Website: crate-barrel
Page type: review-order
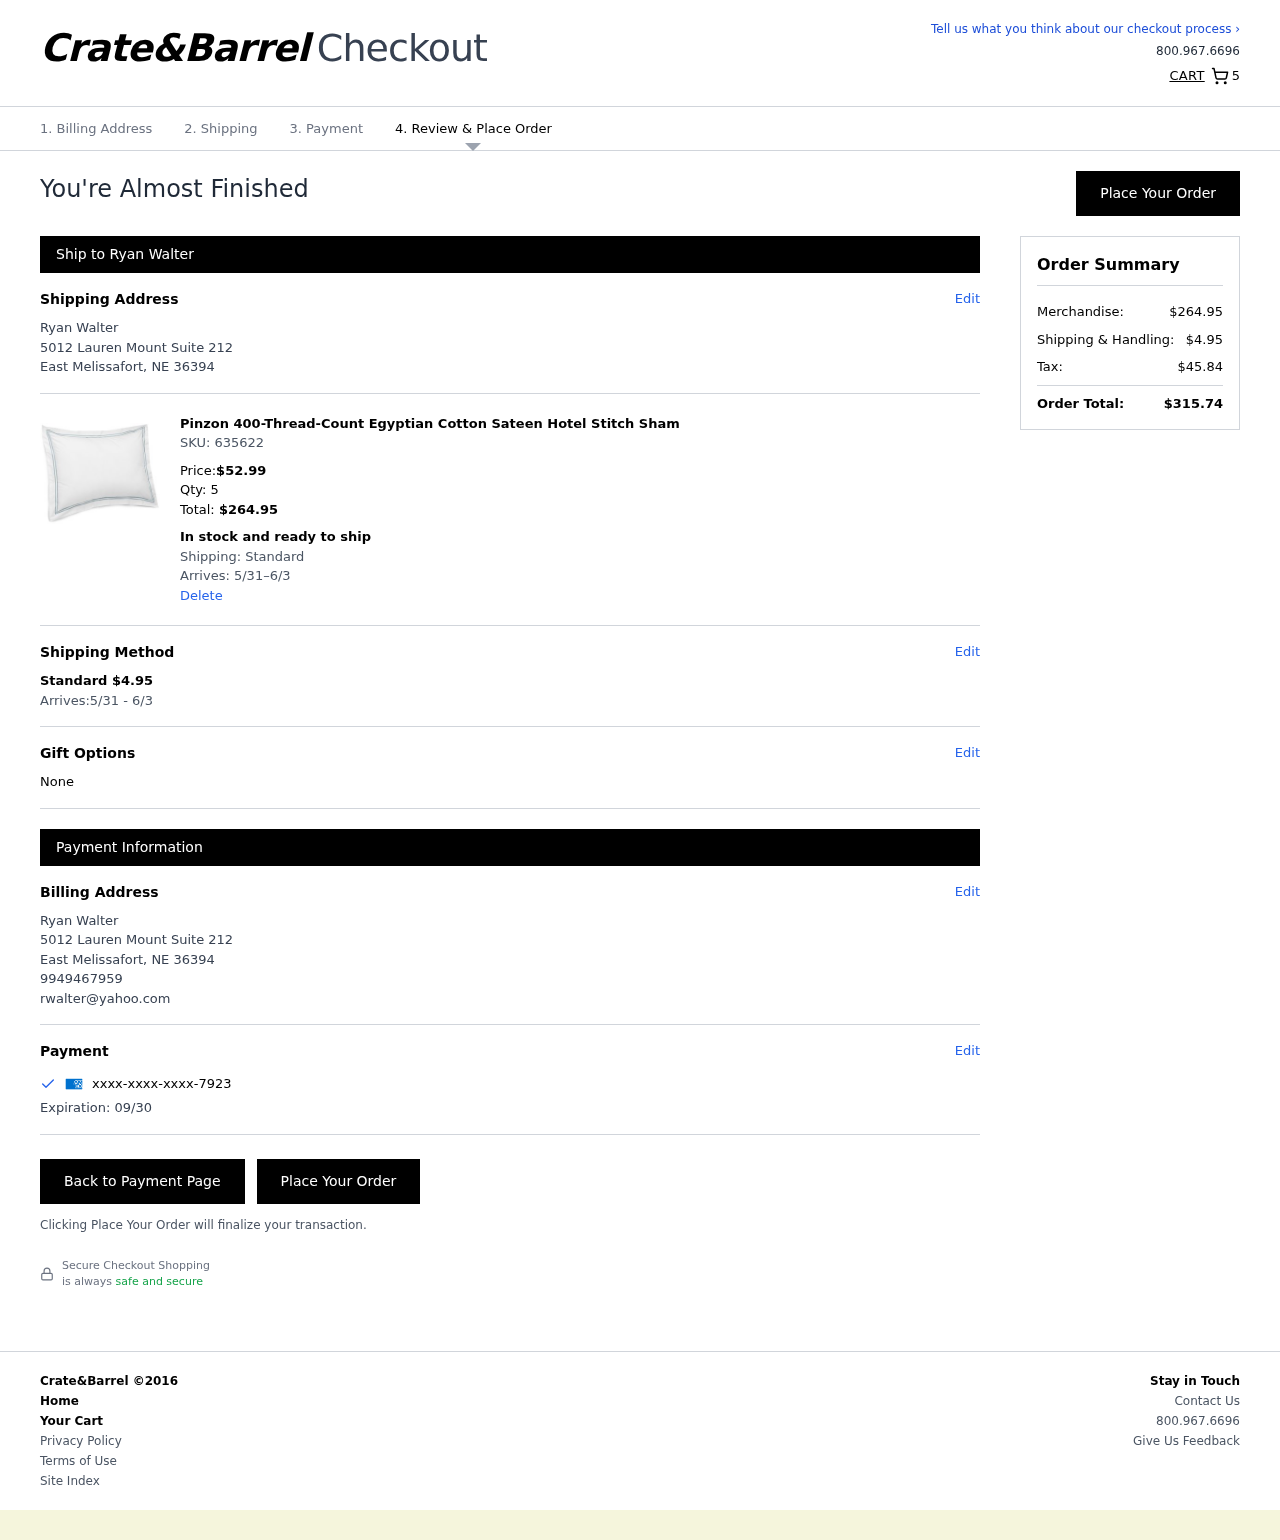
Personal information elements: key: PII_CARD_EXPIRY
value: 09/30
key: PII_CARD_LAST4
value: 7923
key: PII_EMAIL
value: rwalter@yahoo.com
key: PII_FULLNAME
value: Ryan Walter
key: PII_PHONE
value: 9949467959
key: PII_FIRSTNAME
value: Ryan
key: PII_LASTNAME
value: Walter
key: PII_FULLNAME2
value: Ryan Walter
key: PII_FULLNAME3
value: Ryan Walter
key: PII_FIRSTNAME2
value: Ryan
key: PII_FIRSTNAME3
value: Ryan
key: PII_LASTNAME2
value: Walter
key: PII_LASTNAME3
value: Walter
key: PII_FIRSTNAME_DERIVED
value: Ryan
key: PII_LASTNAME_DERIVED
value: Walter
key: PII_FULLNAME_DERIVED
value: Ryan Walter
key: PII_NAME_FULL_DERIVED
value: Ryan Walter
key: PII_STREET
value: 5012 Lauren Mount Suite 212
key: PII_CITY
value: East Melissafort
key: PII_STATE_ABBR
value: NE
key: PII_POSTCODE
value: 36394
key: PII_POSTCODE_FULL
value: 36394
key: PII_POSTCODE_NUMERIC
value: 36394
Product elements: key: PRODUCT1_NAME
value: Pinzon 400-Thread-Count Egyptian Cotton Sateen Hotel Stitch Sham
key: PRODUCT1_PRICE
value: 52.99
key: PRODUCT1_QUANTITY
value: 5
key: PRODUCT1_TOTAL
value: $264.95
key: PRODUCT_SKU_ID
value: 635622
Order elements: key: ORDER_NUM_ITEMS
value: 5
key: ORDER_DELIVERY_RANGE
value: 5/31–6/3
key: ORDER_SHIPPING_COST2
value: $4.95
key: ORDER_DELIVERY_RANGE2
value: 5/31 - 6/3
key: ORDER_SUBTOTAL
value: $264.95
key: ORDER_SHIPPING_COST3
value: $4.95
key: ORDER_TAX
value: $45.84
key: ORDER_TOTAL
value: $315.74